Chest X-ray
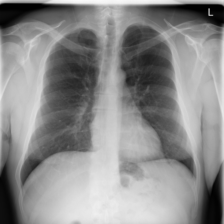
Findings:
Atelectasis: negative
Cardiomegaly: negative
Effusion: negative
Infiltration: positive
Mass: negative
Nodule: negative
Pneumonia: negative
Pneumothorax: negative
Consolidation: negative
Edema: negative
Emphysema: negative
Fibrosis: negative
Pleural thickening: negative
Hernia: negative